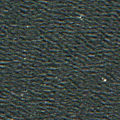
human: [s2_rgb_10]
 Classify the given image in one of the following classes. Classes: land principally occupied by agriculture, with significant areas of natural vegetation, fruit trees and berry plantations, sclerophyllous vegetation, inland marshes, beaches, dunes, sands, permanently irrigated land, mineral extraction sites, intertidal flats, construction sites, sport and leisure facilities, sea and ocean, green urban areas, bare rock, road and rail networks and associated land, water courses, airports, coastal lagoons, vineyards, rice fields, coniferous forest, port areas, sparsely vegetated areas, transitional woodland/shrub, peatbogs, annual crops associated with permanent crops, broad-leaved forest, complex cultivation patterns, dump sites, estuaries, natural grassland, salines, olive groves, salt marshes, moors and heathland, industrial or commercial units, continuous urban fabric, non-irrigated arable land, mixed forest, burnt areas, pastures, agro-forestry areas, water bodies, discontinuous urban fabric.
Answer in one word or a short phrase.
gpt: sea and ocean